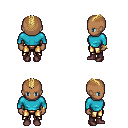
a pixel art fantasy rpg character, female body template, human, dark skin, teal long-sleeve shirt, gold greaves, blonde short mohawk hairstyle, bracelets, maroon shoes, four views (front, back, left, right), 2x2 character sprite sheet, small pixel art, hard edges, no anti-aliasing